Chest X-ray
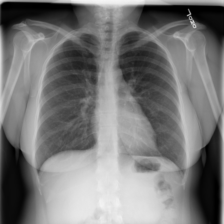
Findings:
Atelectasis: negative
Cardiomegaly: negative
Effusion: negative
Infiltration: negative
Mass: negative
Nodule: negative
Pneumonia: negative
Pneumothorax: negative
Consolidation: negative
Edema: negative
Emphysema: negative
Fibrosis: negative
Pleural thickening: negative
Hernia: negative